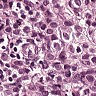
Metastatic tissue present: yes